Aerial crown-view tile of a tropical tree (Barro Colorado Island, Panama), acquired 20250217:
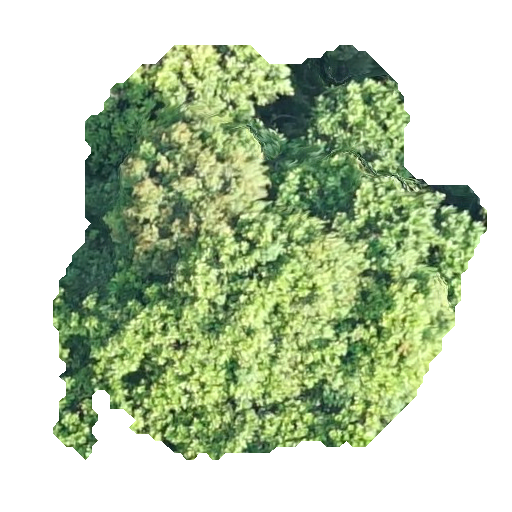
Species: Anacardium excelsum
GBIF accepted scientific name: Anacardium excelsum
Crown area: 199.178 m²